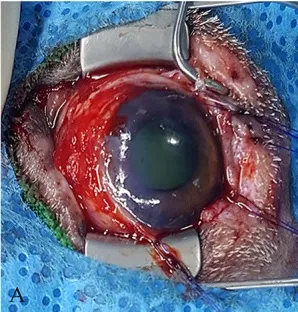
Surgical and schematic images of the strabismus repair. (A) Image of the initial ocular damage with the torn medial canthus muscle and sclera. Schematic image of.
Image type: medical_photograph (other_medical_photograph)